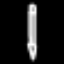
Label: pencil